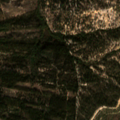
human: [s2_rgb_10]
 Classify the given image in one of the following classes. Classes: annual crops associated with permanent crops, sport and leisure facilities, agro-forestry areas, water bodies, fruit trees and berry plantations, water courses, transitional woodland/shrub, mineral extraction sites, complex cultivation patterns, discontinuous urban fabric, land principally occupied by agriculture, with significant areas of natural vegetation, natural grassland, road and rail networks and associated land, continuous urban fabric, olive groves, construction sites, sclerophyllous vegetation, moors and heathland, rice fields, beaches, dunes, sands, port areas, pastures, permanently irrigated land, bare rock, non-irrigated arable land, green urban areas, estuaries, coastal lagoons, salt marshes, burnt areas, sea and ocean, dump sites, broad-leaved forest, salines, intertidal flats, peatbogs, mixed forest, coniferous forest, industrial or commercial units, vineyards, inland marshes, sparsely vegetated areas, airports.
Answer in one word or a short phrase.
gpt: broad-leaved forest, mixed forest, transitional woodland/shrub